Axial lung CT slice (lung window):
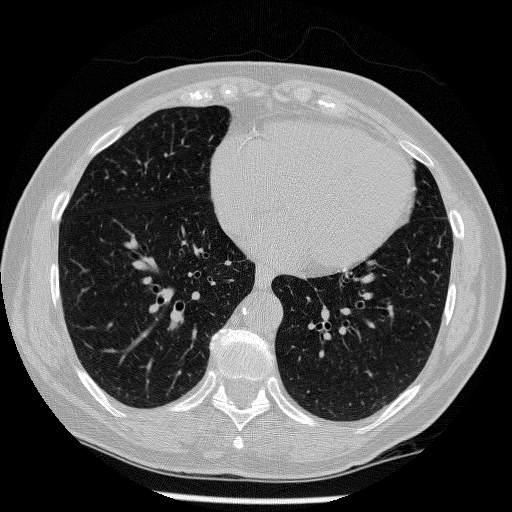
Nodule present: no